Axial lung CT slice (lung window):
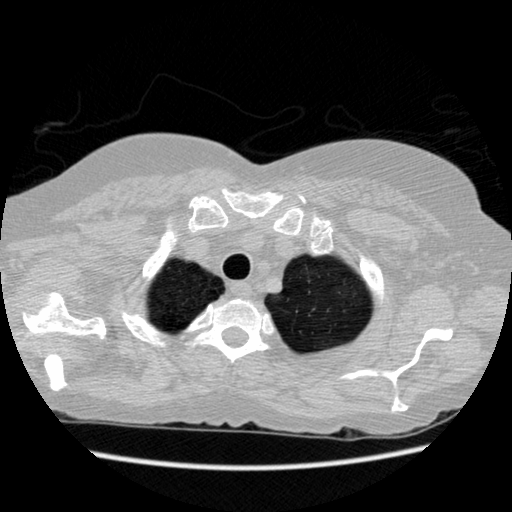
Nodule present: no